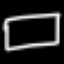
Label: square